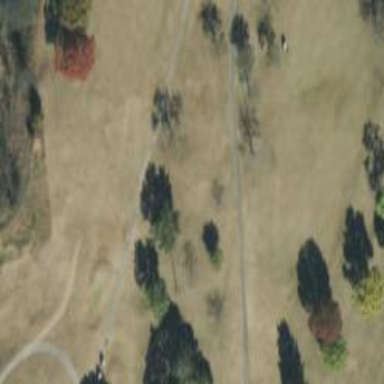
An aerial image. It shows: Path for both road and golf.